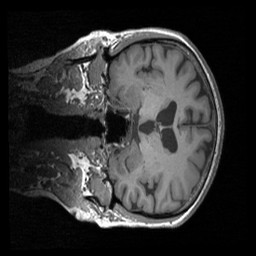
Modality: T1w
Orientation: coronal
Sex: female
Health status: ill
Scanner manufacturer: siemens
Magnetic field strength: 3 T
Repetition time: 1.66 s
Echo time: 0.00254 s